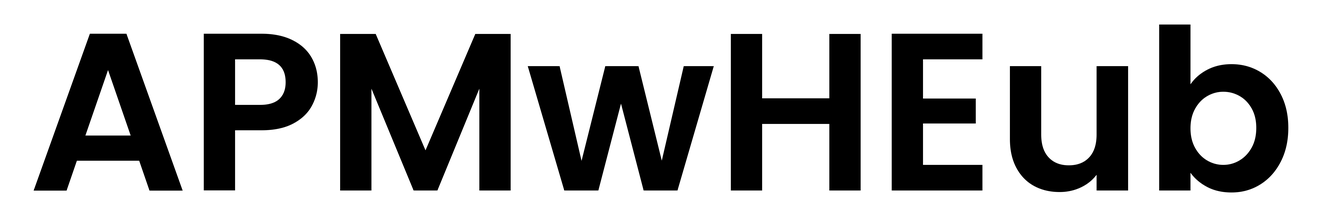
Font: Poppins-SemiBold